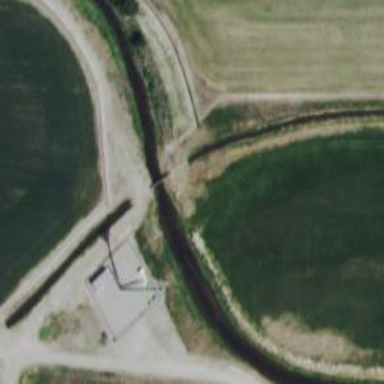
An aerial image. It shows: Bridge over canal.